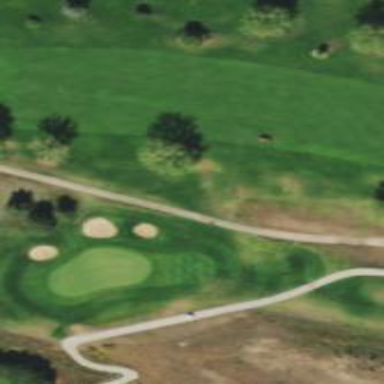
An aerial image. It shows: Area with grass used as rough in golf course.